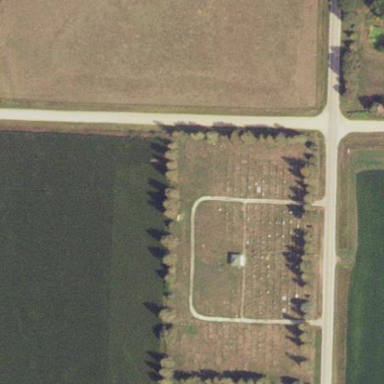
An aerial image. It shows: Grave yard.